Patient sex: F
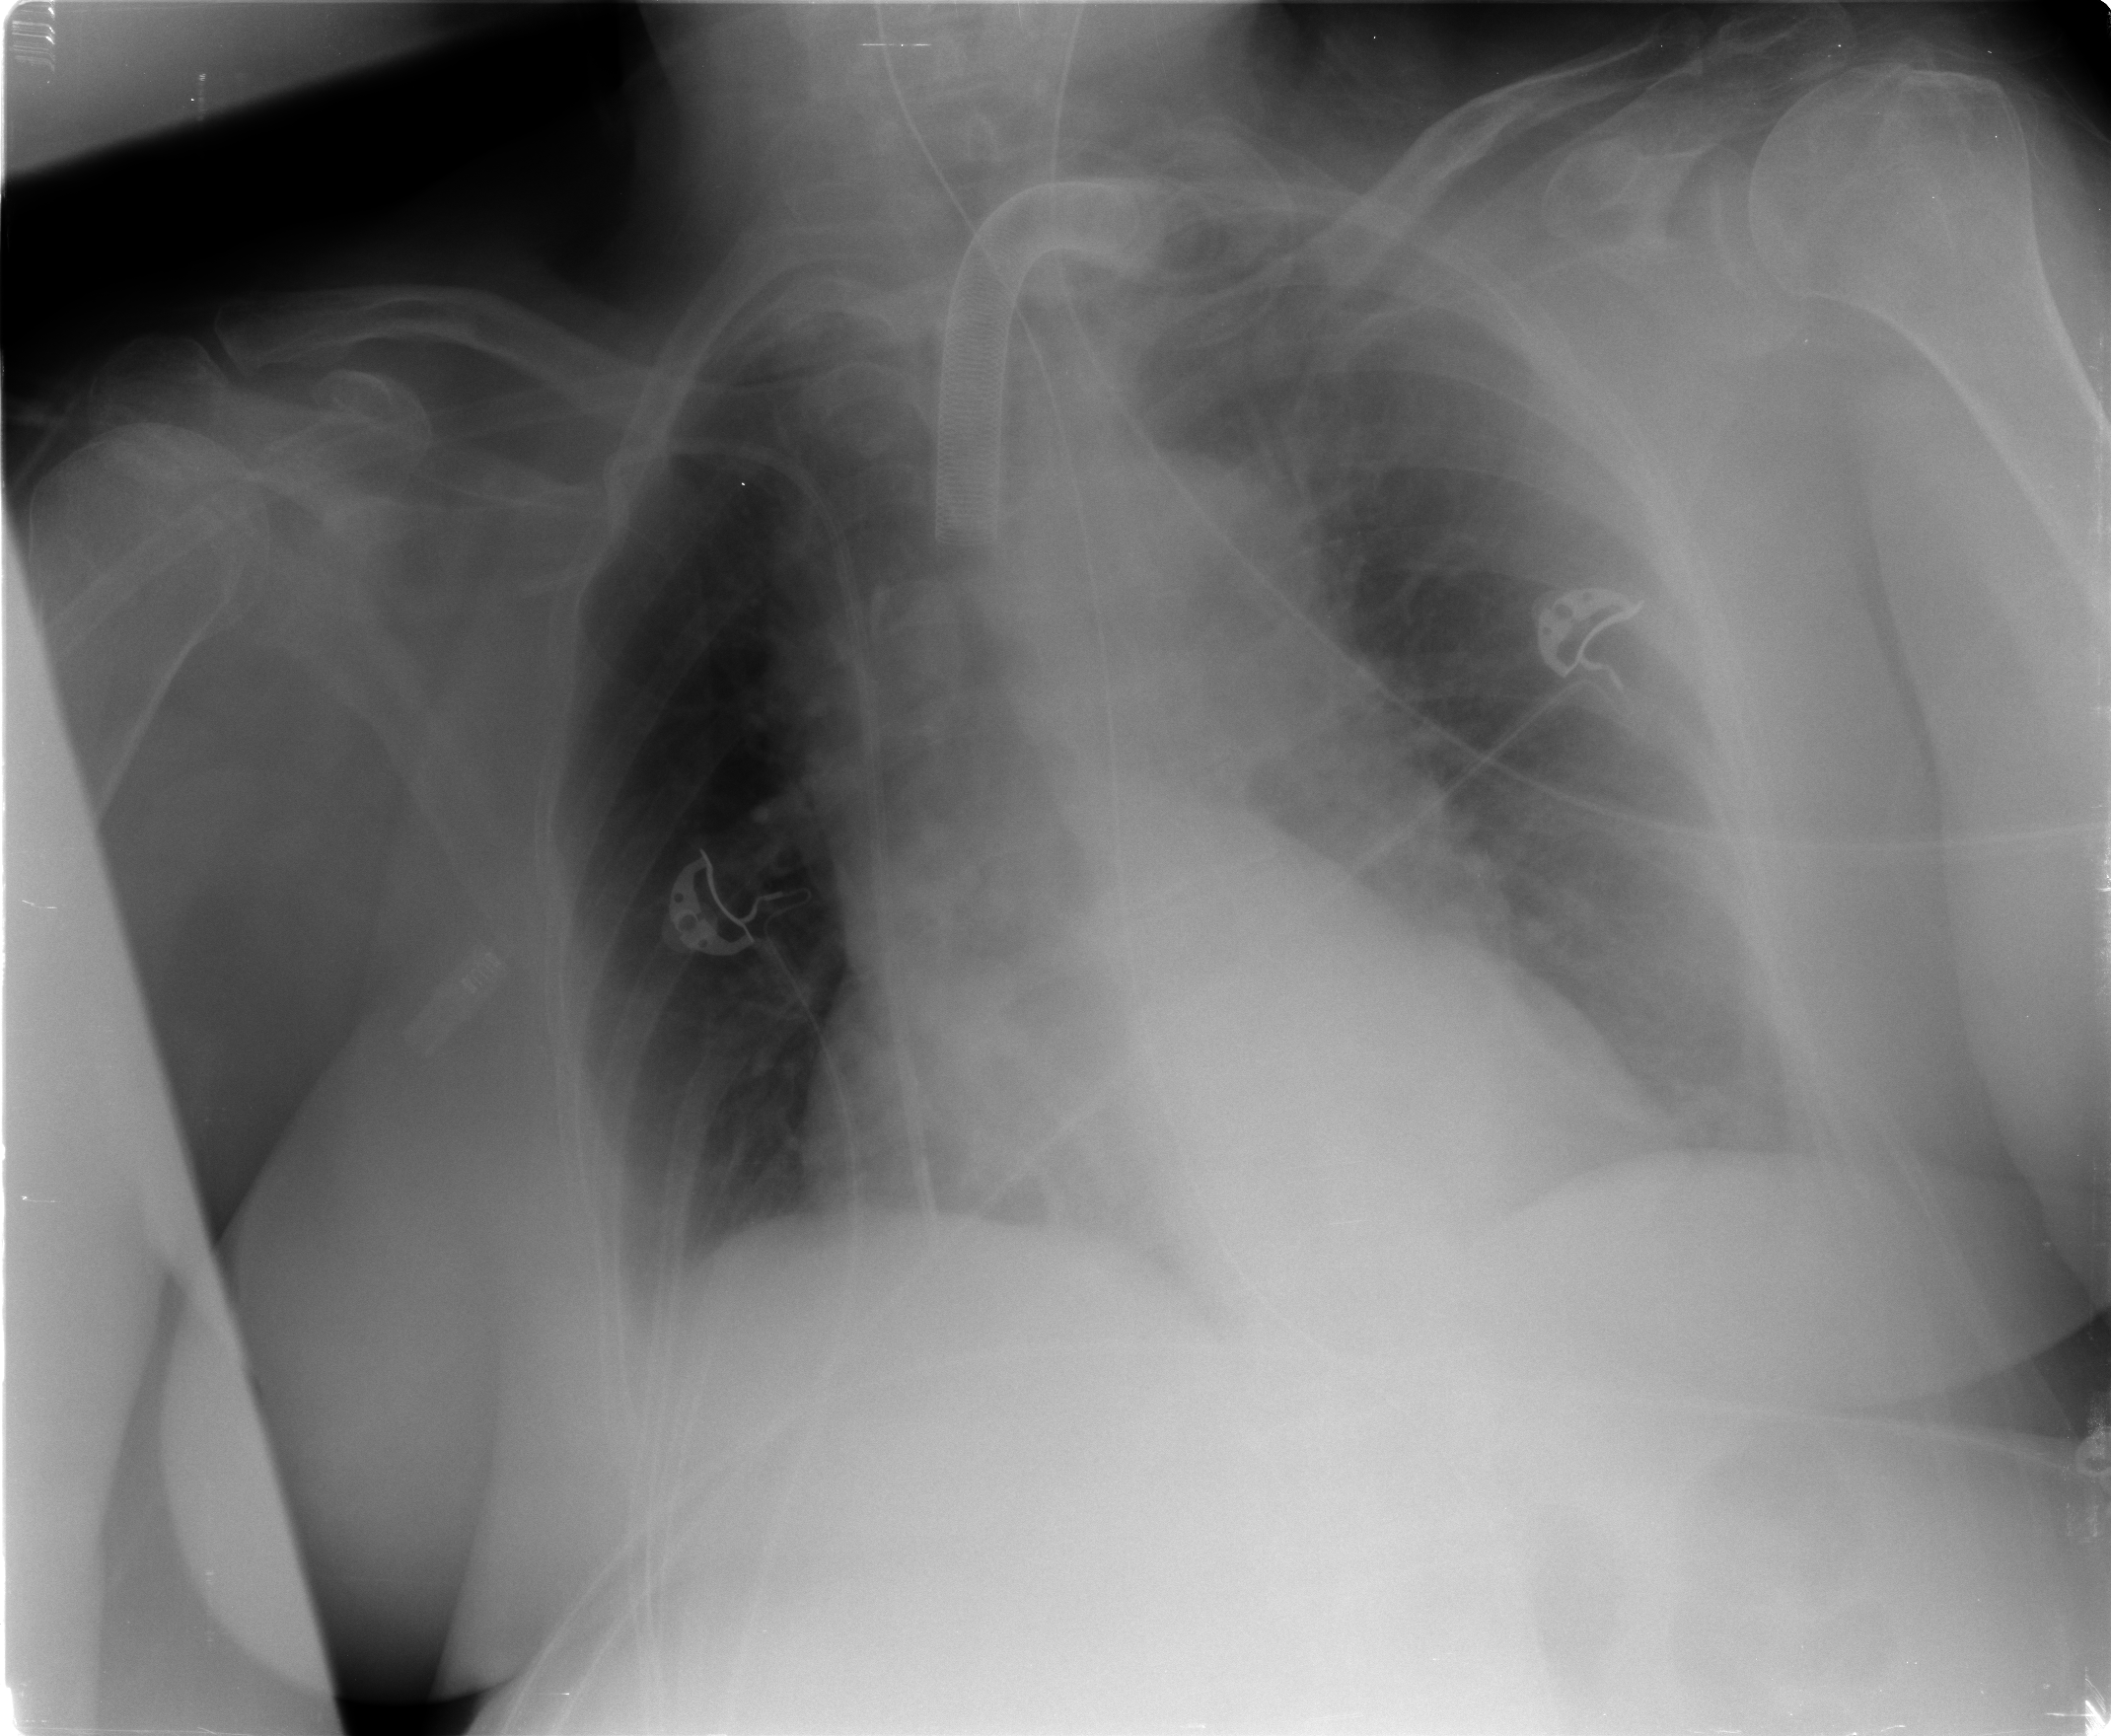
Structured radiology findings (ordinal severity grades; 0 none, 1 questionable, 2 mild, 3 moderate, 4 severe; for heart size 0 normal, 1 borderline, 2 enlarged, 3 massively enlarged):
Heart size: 2
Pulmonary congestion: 2
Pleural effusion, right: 0
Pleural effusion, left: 1
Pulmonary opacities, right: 0
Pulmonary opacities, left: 0
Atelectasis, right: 2
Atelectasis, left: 2